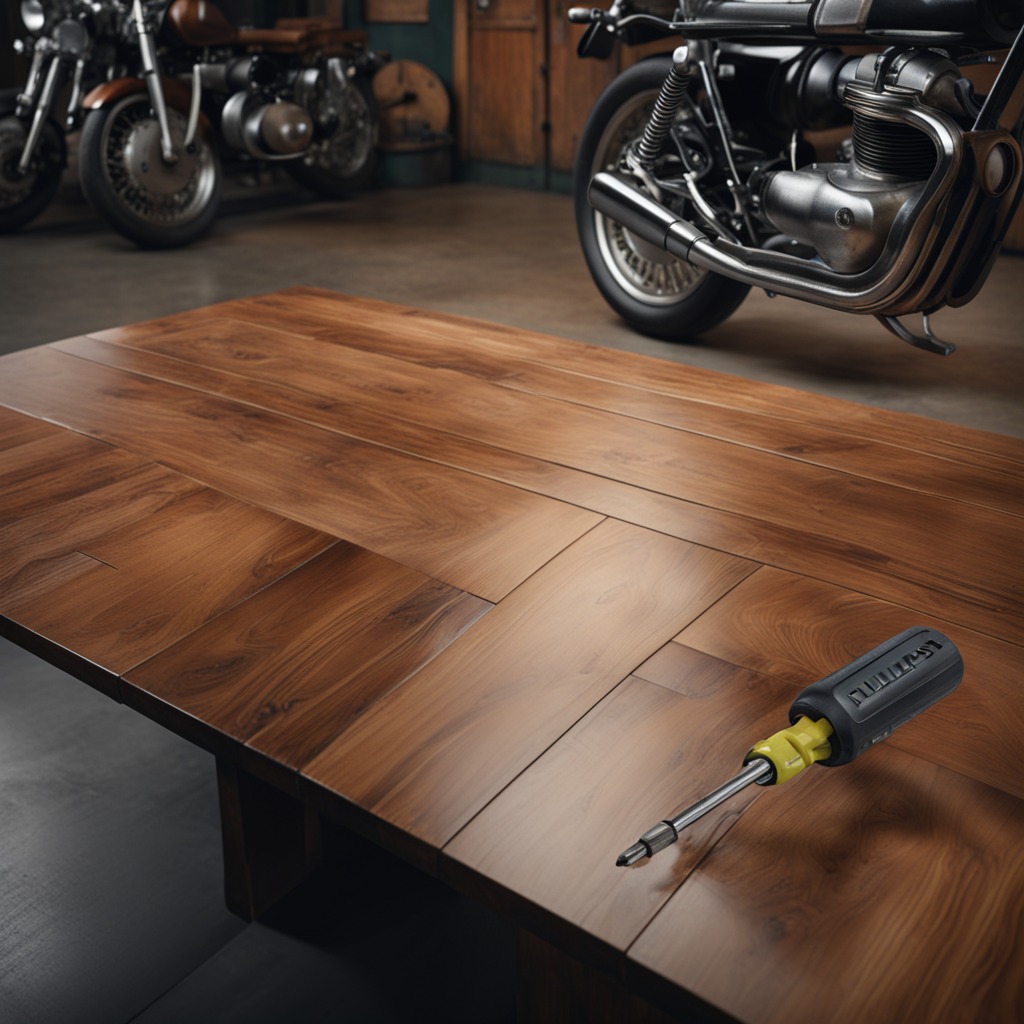
A screwdriver lies on the oil-spilled wooden table in a vintage motorcycle garage.